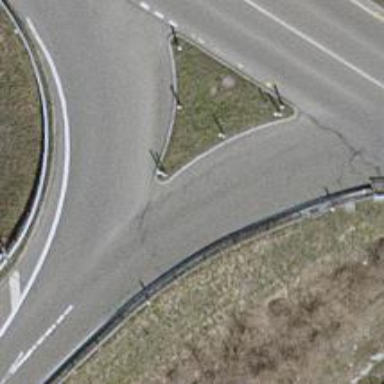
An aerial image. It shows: Asphalt motorway link.